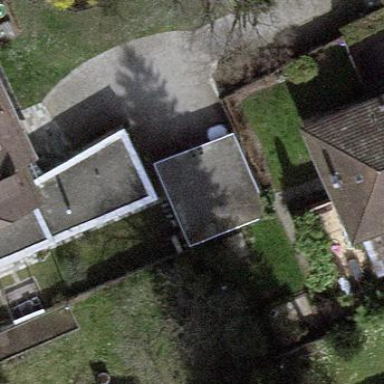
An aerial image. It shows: View of roof of building.